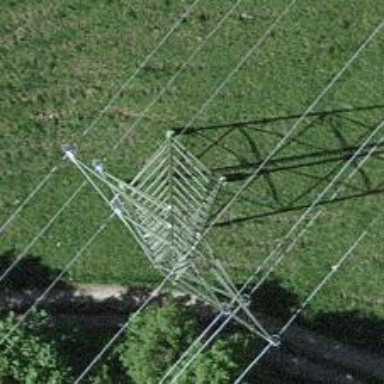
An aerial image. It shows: Power tower.